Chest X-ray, PA view. Patient: 63 years old, sex M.
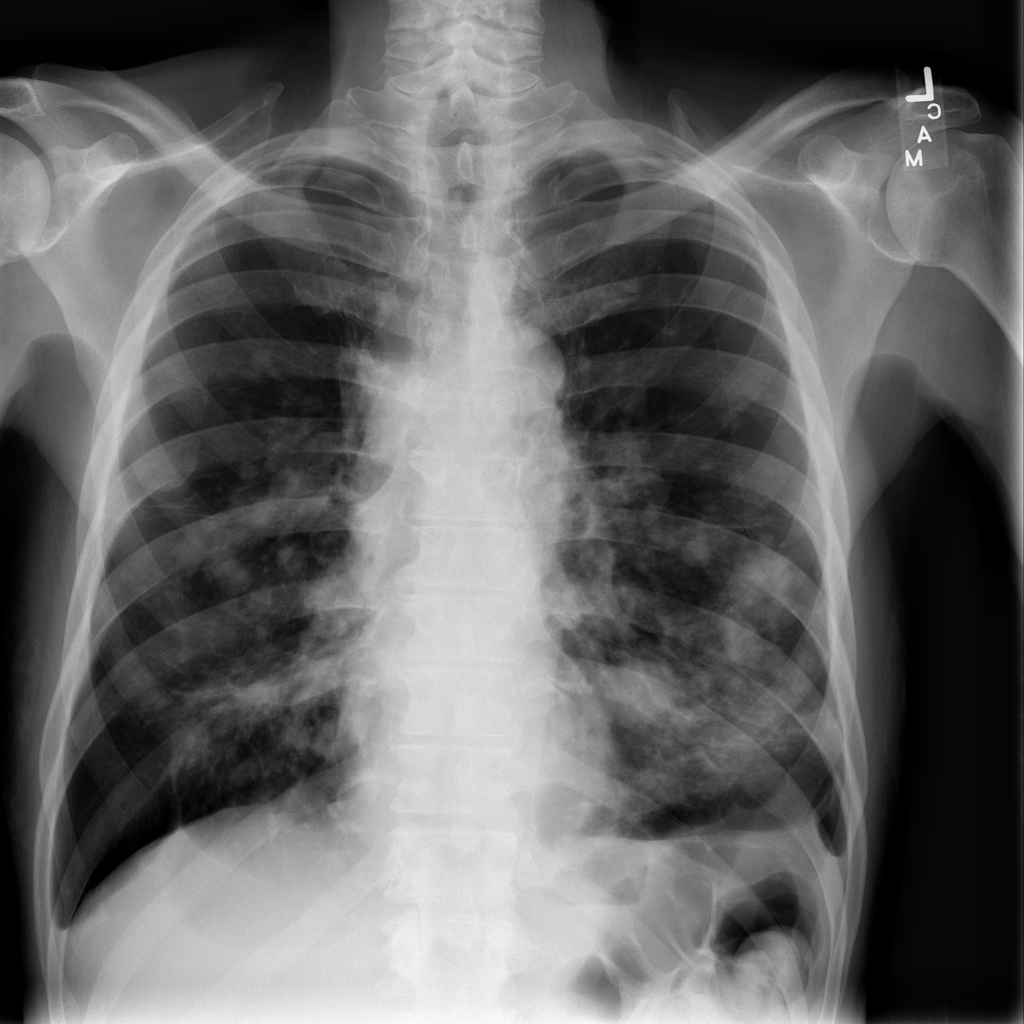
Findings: Consolidation, Infiltration, Nodule